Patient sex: M
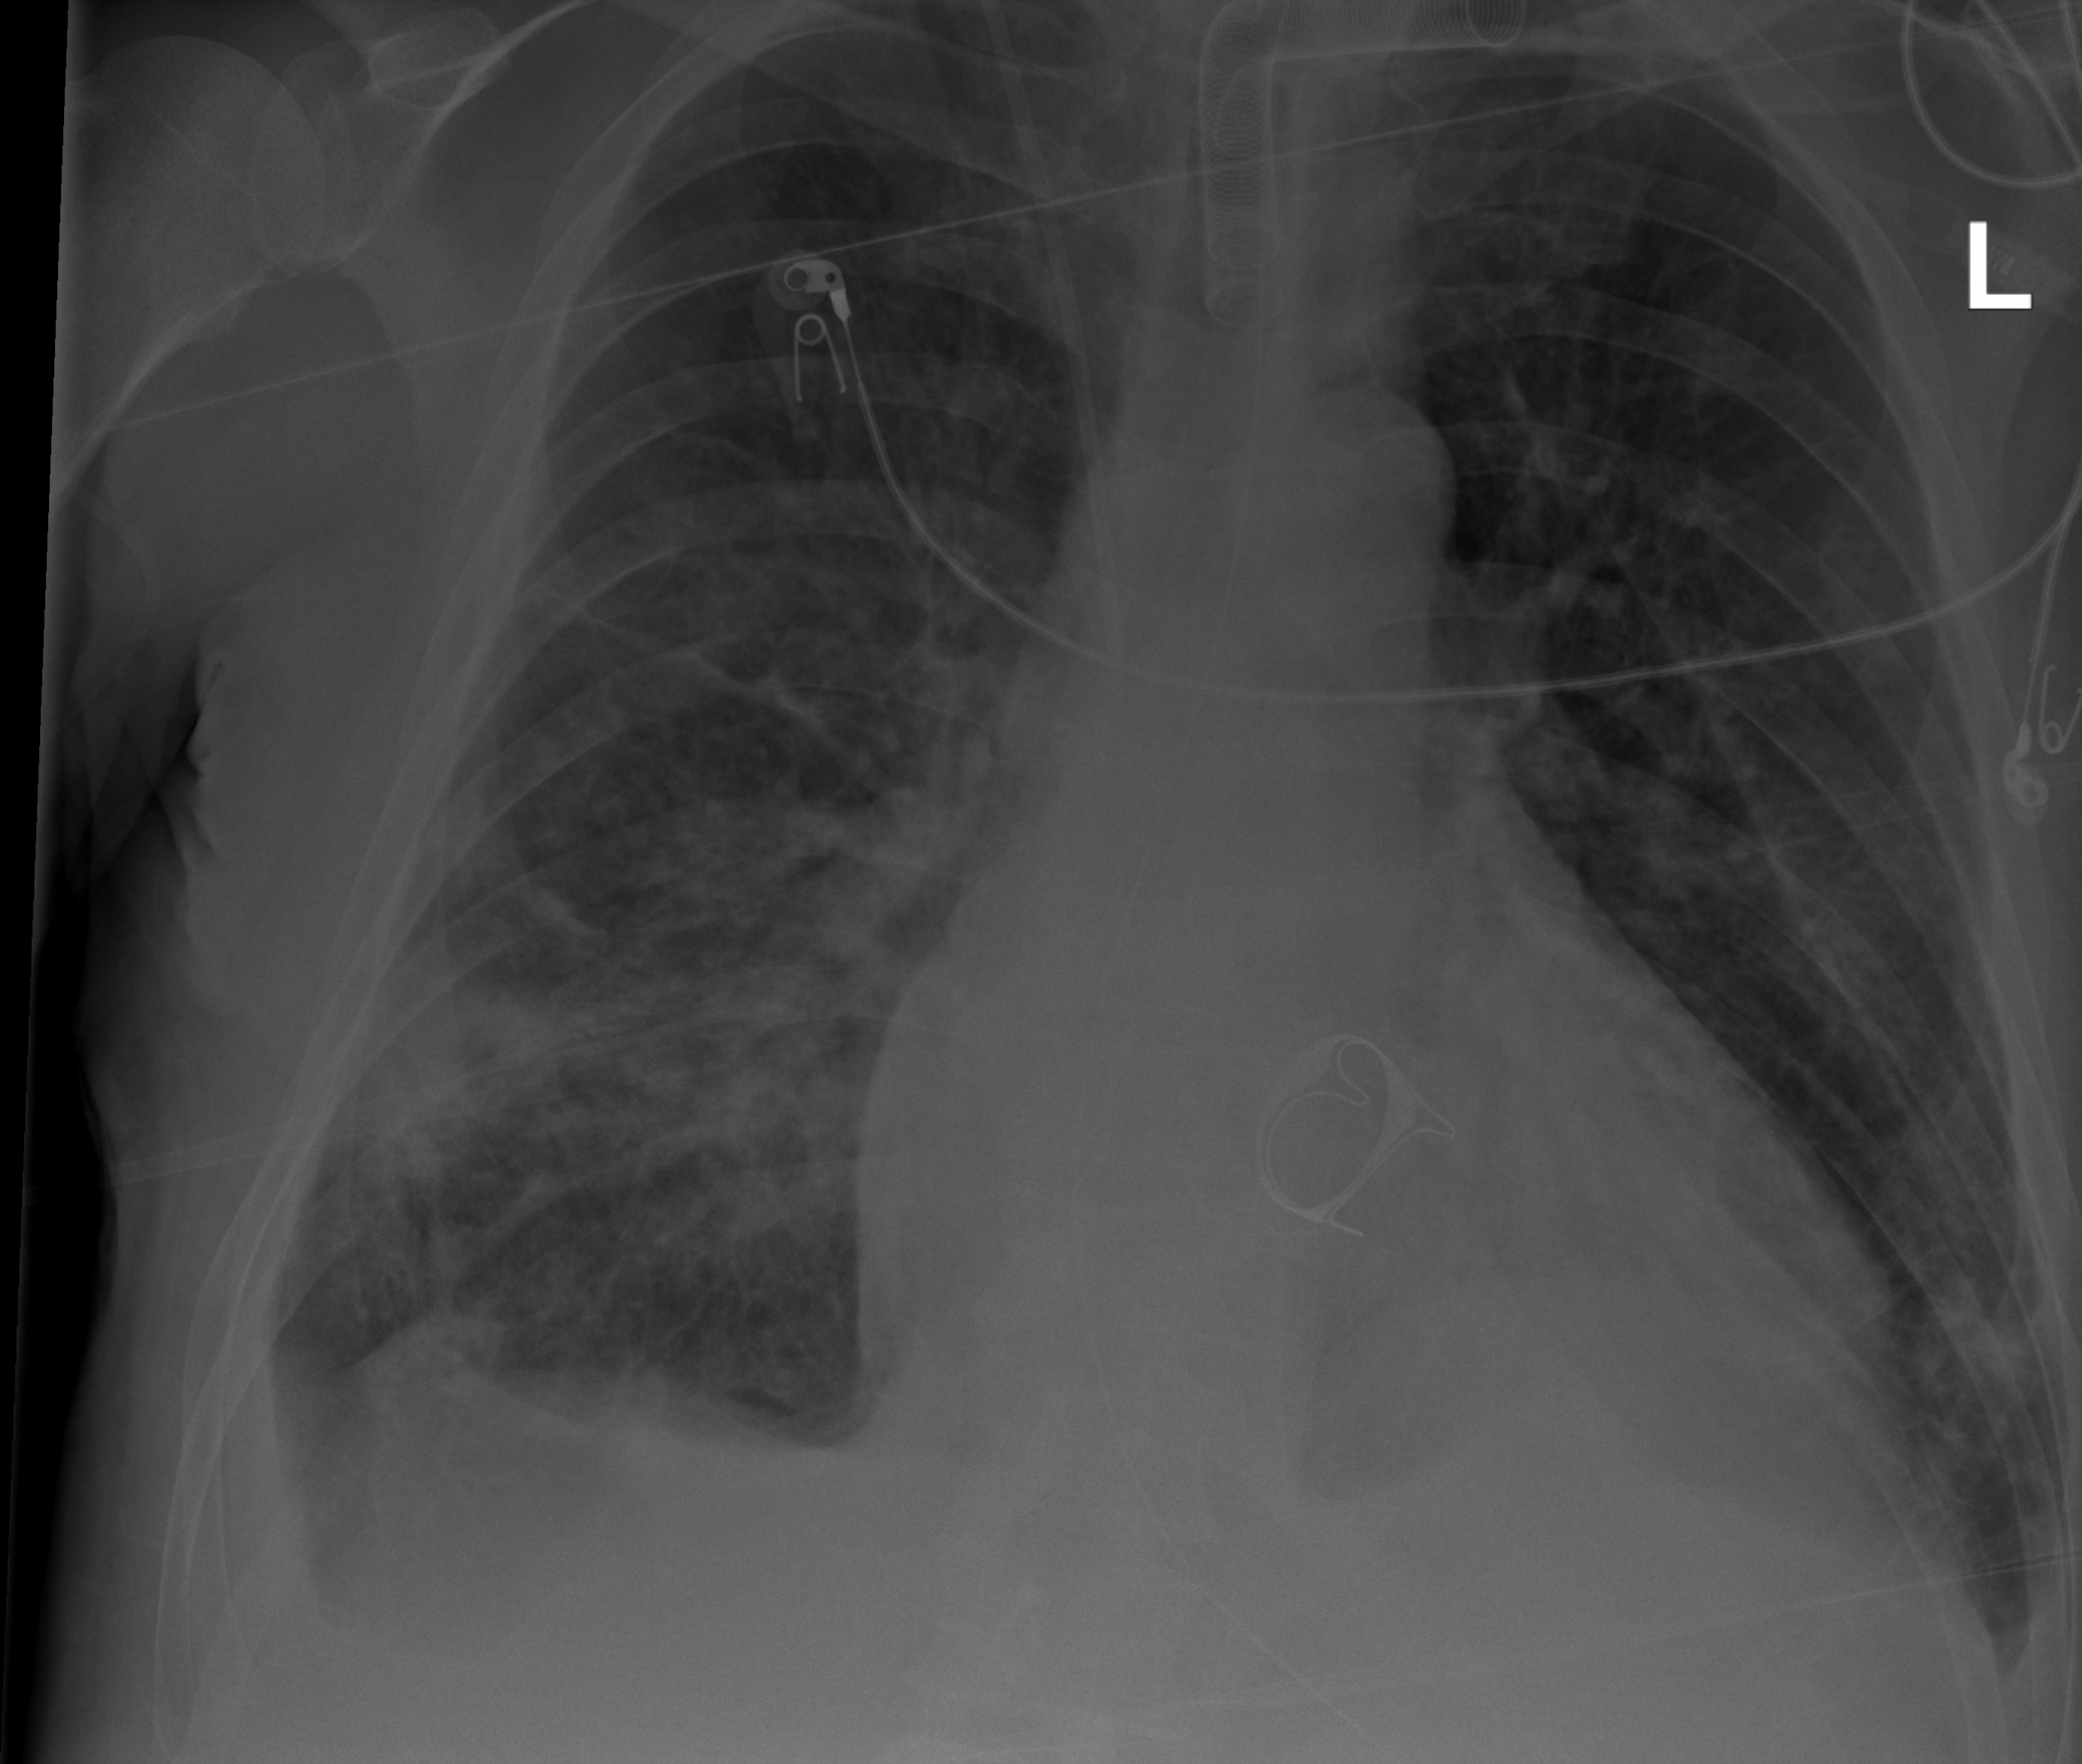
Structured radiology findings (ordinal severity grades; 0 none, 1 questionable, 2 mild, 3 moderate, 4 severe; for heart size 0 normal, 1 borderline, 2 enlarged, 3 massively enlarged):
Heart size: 2
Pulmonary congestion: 2
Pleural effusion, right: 2
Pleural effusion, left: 2
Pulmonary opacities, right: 2
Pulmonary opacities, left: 2
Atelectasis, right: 2
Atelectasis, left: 2